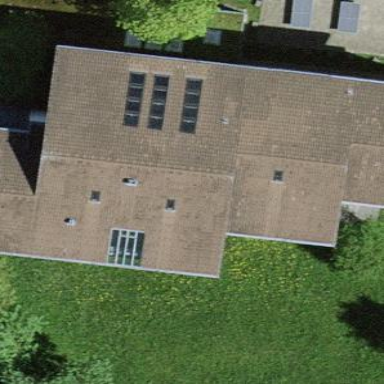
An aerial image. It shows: School building.